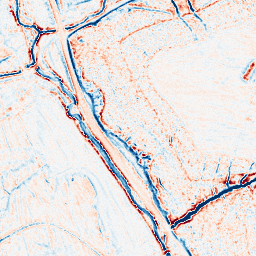
Category: edge_preserving
Decomposition family: bilateral
Decomposition parameters: d: 9
sigma_color: 25
sigma_space: 100
Upsampling method: bicubic
Upsampling parameters: scale: 4
Upsampling scale: 4